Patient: sex M, age 34
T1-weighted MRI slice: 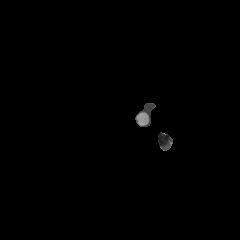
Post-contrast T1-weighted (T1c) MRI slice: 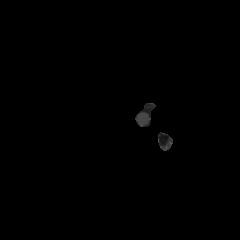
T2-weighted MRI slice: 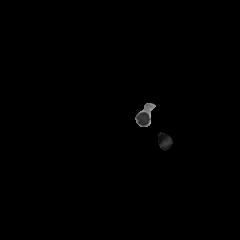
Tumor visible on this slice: no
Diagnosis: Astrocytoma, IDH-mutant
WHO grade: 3